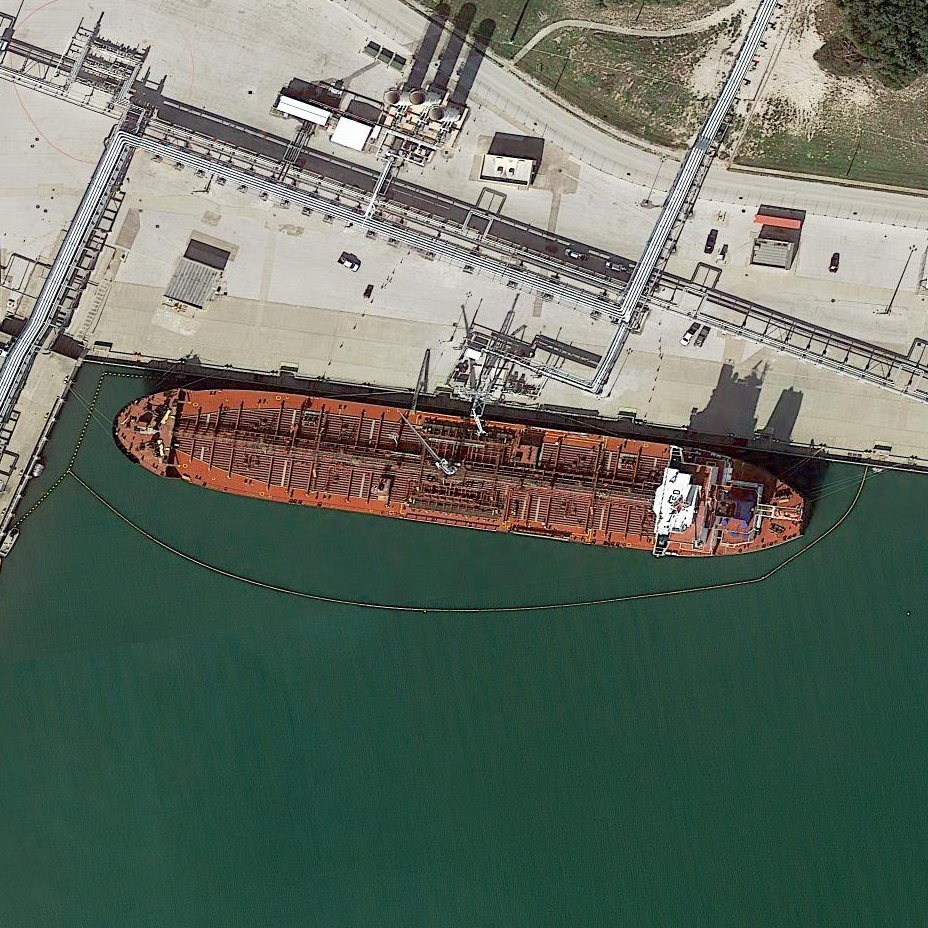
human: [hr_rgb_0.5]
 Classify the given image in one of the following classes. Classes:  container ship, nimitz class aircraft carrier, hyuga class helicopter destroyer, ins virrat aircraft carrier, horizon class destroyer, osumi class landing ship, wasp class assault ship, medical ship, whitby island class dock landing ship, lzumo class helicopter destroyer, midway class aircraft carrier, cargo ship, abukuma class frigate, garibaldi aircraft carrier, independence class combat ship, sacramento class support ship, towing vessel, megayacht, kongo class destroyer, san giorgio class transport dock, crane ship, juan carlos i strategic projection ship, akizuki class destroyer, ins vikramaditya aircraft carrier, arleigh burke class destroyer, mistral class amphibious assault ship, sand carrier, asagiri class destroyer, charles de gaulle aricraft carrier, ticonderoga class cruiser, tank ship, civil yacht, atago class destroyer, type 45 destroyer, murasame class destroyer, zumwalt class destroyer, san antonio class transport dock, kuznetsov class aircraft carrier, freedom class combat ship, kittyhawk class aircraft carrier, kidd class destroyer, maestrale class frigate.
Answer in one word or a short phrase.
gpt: Cargo ship